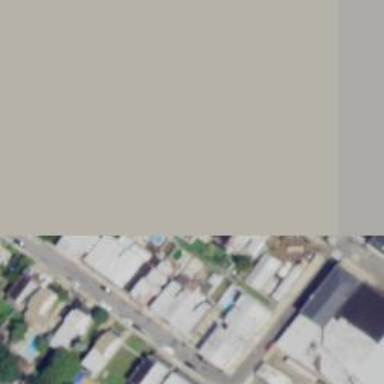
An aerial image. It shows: Alleyway designated as service road.